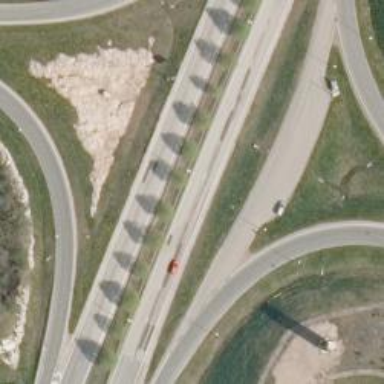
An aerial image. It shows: Asphalt road designated as trunk highway.